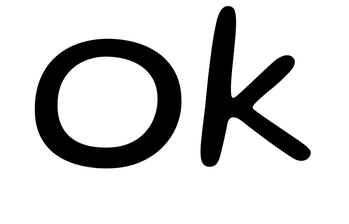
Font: Gluten_Light